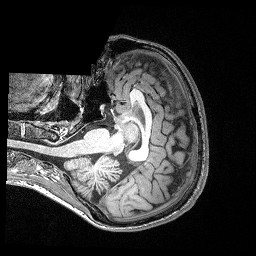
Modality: T1w
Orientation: axial
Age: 29
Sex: male
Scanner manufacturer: siemens
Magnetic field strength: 3 T
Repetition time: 2.4 s
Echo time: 0.03 s